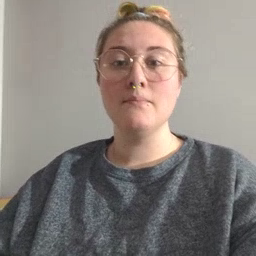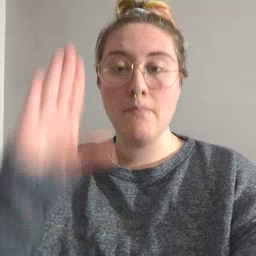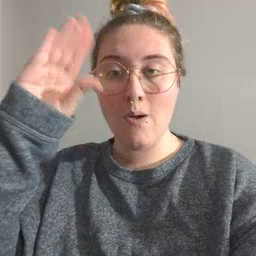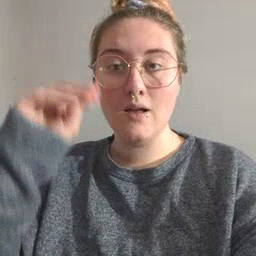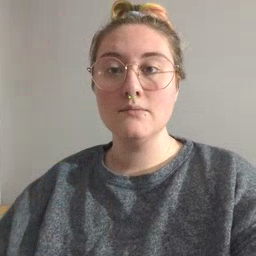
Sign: boy